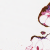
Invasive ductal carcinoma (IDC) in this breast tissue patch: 0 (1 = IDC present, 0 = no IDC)